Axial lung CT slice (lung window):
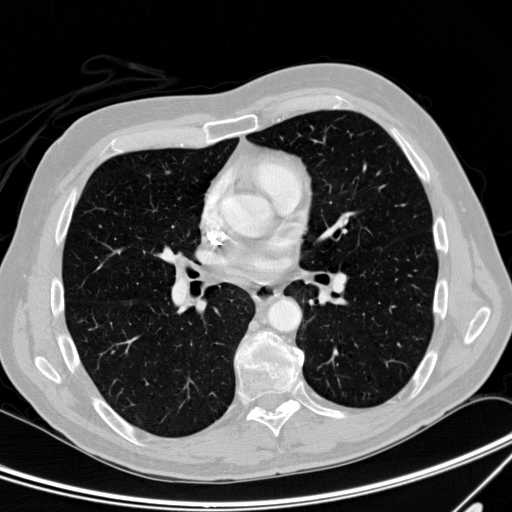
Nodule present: no